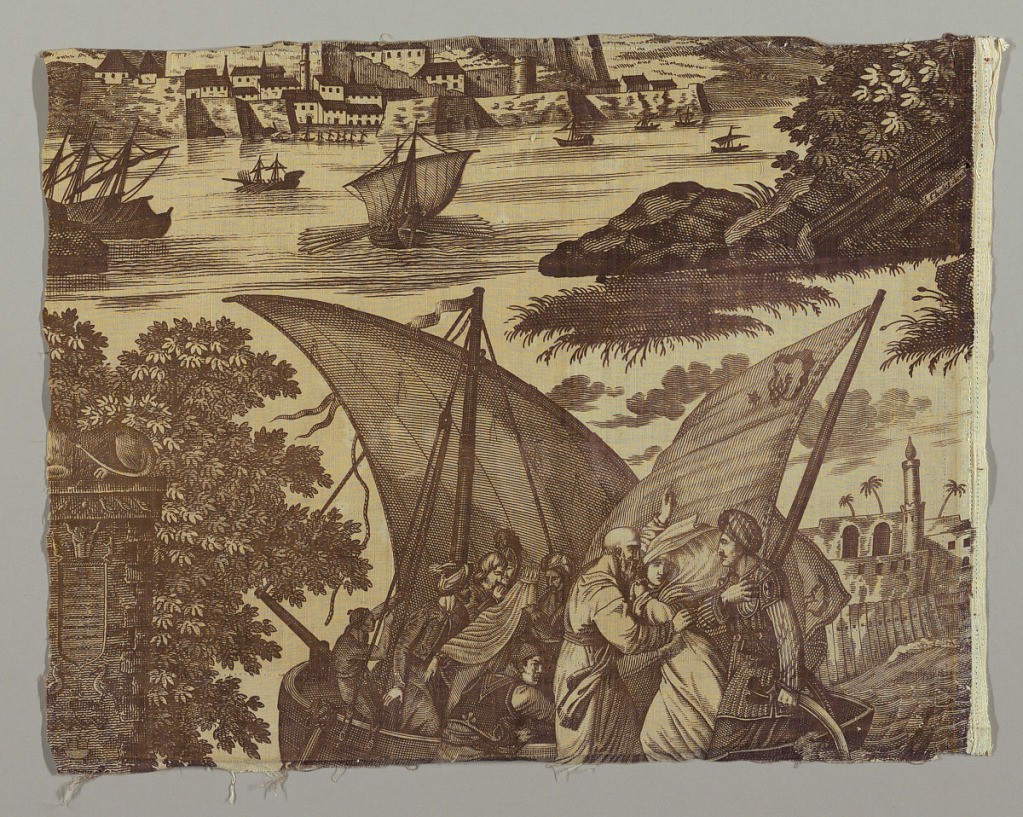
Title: Textile fragment
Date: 1800–1833
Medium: cotton Technique: printed on plain weave
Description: Fragment of cotton printed in romantic scenes: four episodes which seem to concern the fate of a woman, scenes in a convent, palace, etc. Pseudo Asian style dress. Signed F. Cholet sculpt.